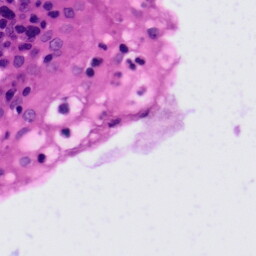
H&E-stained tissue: Tonsil